【题型】解答题　【知识点】解析几何　【难度】medium
已知抛物线 $\Gamma_1: y^2 = 4x$, $\Gamma_2: y^2 = 2x$, 直线 $l$ 交抛物线 $\Gamma_1$ 于点 $A$、$D$, 交抛物线 $\Gamma_2$ 于点 $B$、$C$, 其中点 $A$、$B$ 位于第一象限.
\noindent
(1) 若点 $A$ 到抛物线 $\Gamma_1$ 焦点的距离为 2, 求点 $A$ 的坐标;
\noindent
(2) 若点 $A$ 的坐标为 $(4,4)$, 且线段 $AC$ 的中点在 $x$ 轴上, 求原点 $O$ 到直线 $l$ 的距离;
\noindent
(3) 若 $\overrightarrow{AB} = 2\overrightarrow{CD}$, 求 $\triangle AOD$ 与 $\triangle BOC$ 的面积之比.
【解答】
【详解】（1）

抛物线 \( y^2 = 4x \) 的准线为 \( x = -1 \)，
因为点 \( A \) 到抛物线 \( \Gamma_1 \) 焦点的距离为 2，
所以点 \( A \) 到抛物线 \( \Gamma_1 \) 准线的距离为 2，
所以点 \( A \) 的横坐标为 1，
代入方程的 \( y^2 = 4 \)，解得 \( y = \pm 2 \)。
因为点 \( A \) 位于第一象限，
故点 \( A \) 的坐标为 \( (1,2) \)。
\noindent
（2）设 \( C(x_0, y_0) \)，则线段 \( AC \) 的中点坐标为 \( \left( \frac{4 + x_0}{2}, \frac{4 + y_0}{2} \right) \)。
因为线段 \( AC \) 的中点在 \( x \) 轴上，
所以 \( \frac{4 + y_0}{2} = 0 \)，故 \( y_0 = -4 \)，
代入方程得 \( (-4)^2 = 2x_0 \)，解得 \( x_0 = 8 \)，所以 \( C(8, -4) \)，
所以直线 \( l \) 的方程为：
\[
\frac{y - 4}{-4 - 4} = \frac{x - 4}{8 - 4}
\]
整理得：\( 2x + y - 12 = 0 \)
所以原点 \( O \) 到直线 \( l \) 的距离 \( d = \frac{12}{\sqrt{2^2 + 1^2}} = \frac{12\sqrt{5}}{5} \)。
\noindent
（3）由题意，直线 \( l \) 的斜率 \( k \) 显然存在且 \( k \neq 0 \)，
设直线 \( l \) 的方程为 \( y = kx + b \)，
\noindent
设 \( A(x_1,y_1), D(x_2,y_2), B(x_3,y_3), C(x_4,y_4) \)
由 \(\overrightarrow{AB} = 2\overrightarrow{CD}\)，得 \( y_3 - y_1 = 2(y_2 - y_4) \cdots ① \)，
由
\[
\begin{cases}
y^2 = 4x \\
y = kx + b
\end{cases}
\]
得：\(\frac{k}{4}y^2 - y + b = 0\)，
因为直线 \( l \) 与抛物线 \( \Gamma_1 \) 交于点 \( A \)、\( D \)，
所以 \( \Delta = 1 - kb > 0 \)，即 \( kb < 1 \)，且 \( y_1 + y_2 = \frac{4}{k} \)，\( y_1 y_2 = \frac{4b}{k} \)，
同理，\( y_3 + y_4 = \frac{2}{k} \)，\( y_3 y_4 = \frac{2b}{k} \)，
所以 \( y_1 + y_2 = 2(y_3 + y_4) \cdots ② \)，\( y_1 y_2 = 2y_3 y_4 \cdots ③ \)，
由 ①，② 得：\( y_2 = -y_3 \)，代入 ③ 得 \( y_1 = -2y_4 \)，代入 ② 得 \( 3y_2 = 4y_4 \)
设原点 \( O \) 到直线 \( l \) 的距离为 \( d \)，
所以
\[
\frac{S_{\triangle AOD}}{S_{\triangle BOC}} = \frac{\frac{1}{2}d\sqrt{\frac{1}{k^2}+1}\,|y_1 - y_2|}{\frac{1}{2}d\sqrt{\frac{1}{k^2}+1}\,|y_3 - y_4|}
= \frac{|y_1 - y_2|}{|y_3 - y_4|}
= \frac{\left|-2y_4 - \frac{4}{3}y_4\right|}{\left|-\frac{4}{3}y_4 - y_4\right|}
= \frac{10}{7}.
\]
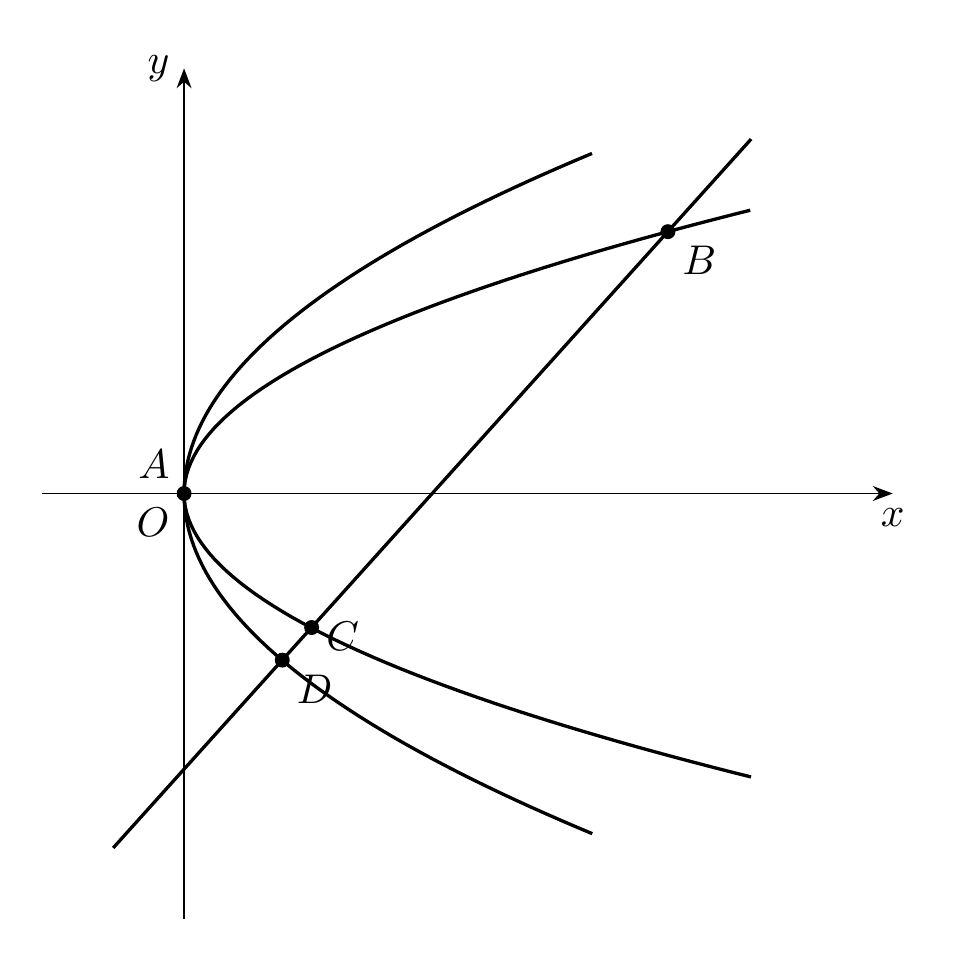